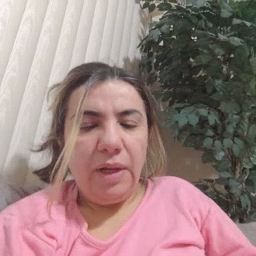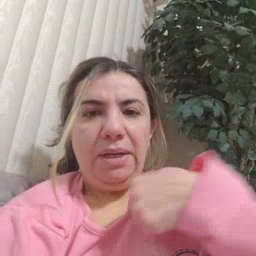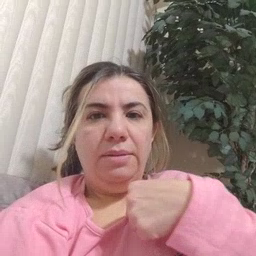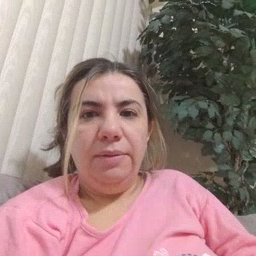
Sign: minemy